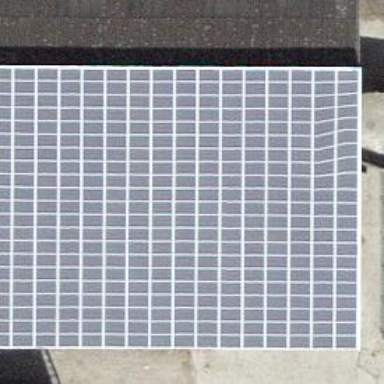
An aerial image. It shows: Solar power generator with photovoltaic panels.